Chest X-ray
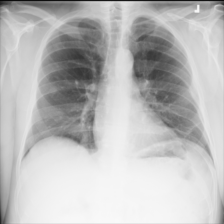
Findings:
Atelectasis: negative
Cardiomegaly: negative
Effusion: negative
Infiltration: negative
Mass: negative
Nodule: negative
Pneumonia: negative
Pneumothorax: negative
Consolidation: negative
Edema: negative
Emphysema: negative
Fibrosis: negative
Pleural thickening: negative
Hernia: negative